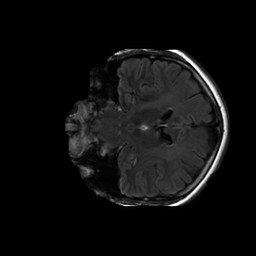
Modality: FLAIR
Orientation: coronal
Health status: ill
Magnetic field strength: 3 T